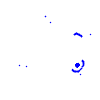
Particle: electron